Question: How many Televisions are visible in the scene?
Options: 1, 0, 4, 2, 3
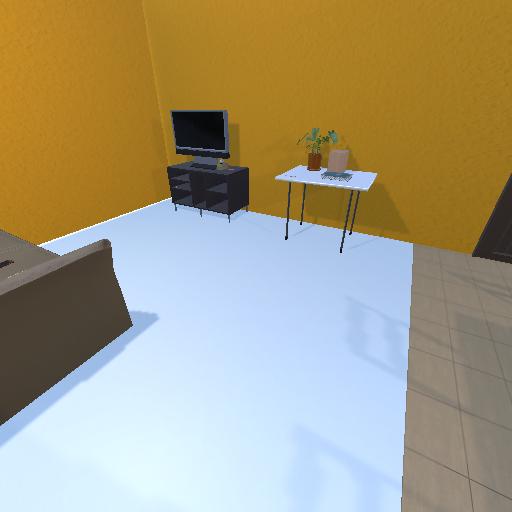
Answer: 1